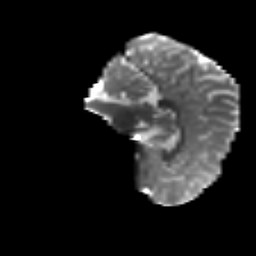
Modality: T2w
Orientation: sagittal
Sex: male
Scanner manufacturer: siemens
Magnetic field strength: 3 T
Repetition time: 5 s
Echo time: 0.071 s